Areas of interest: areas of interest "Commercial service"
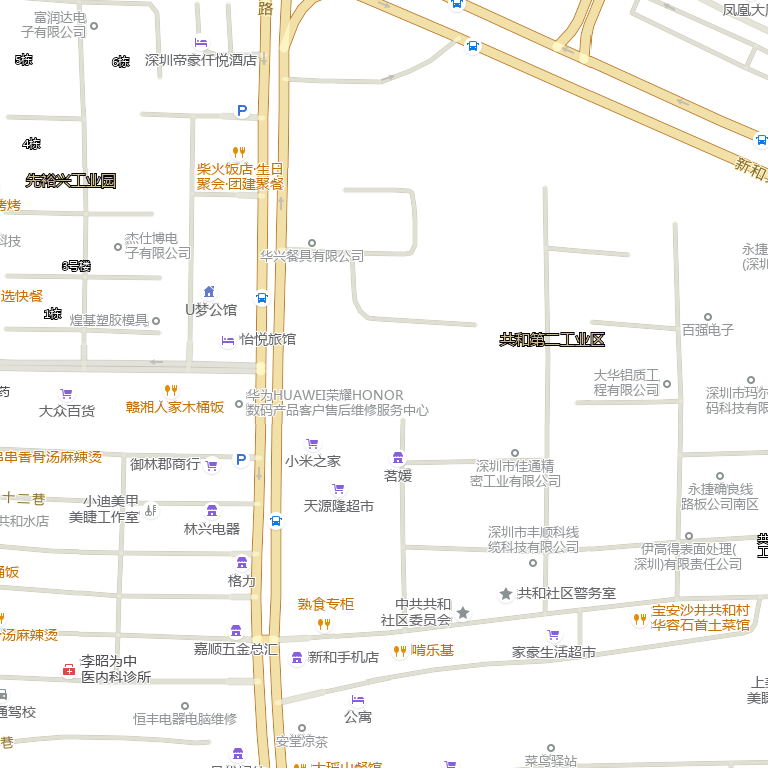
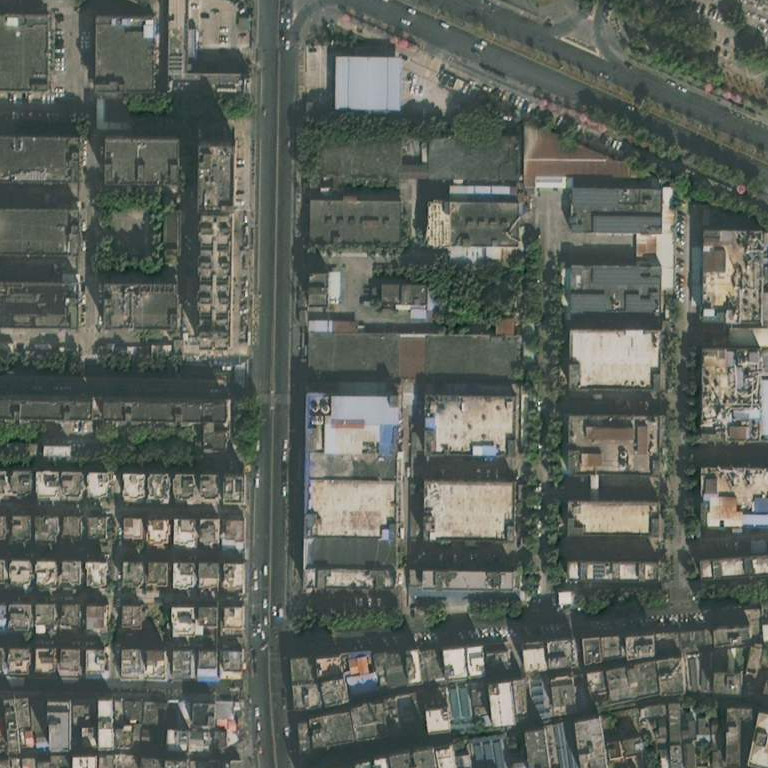